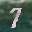
Label: 7